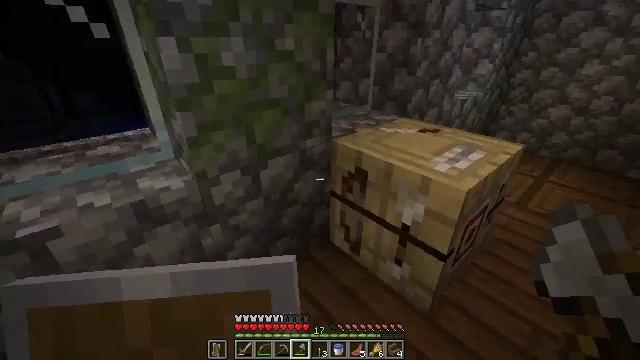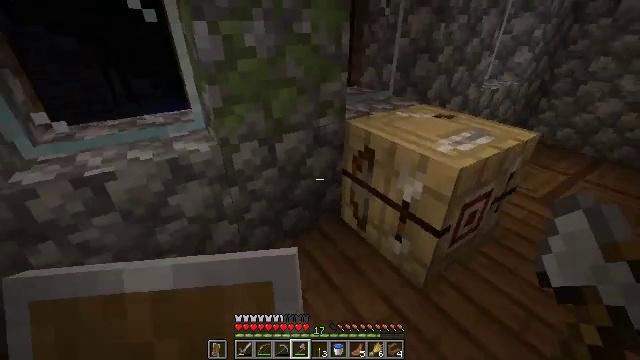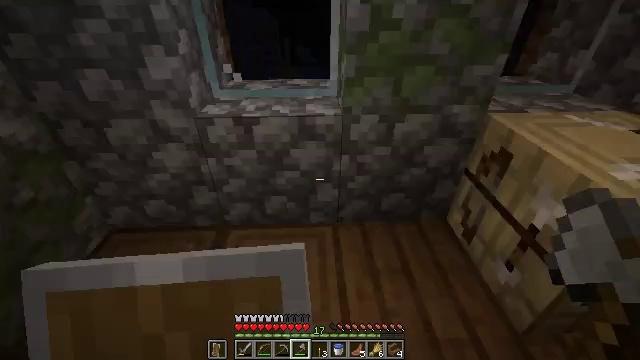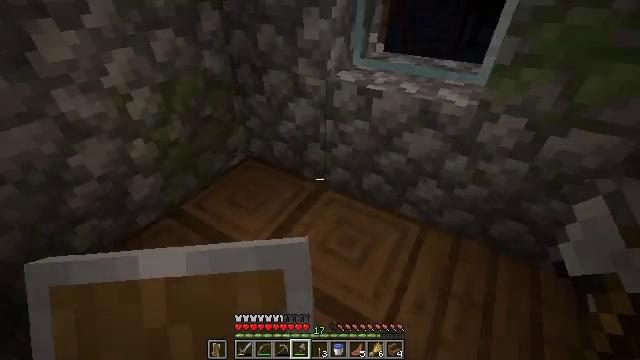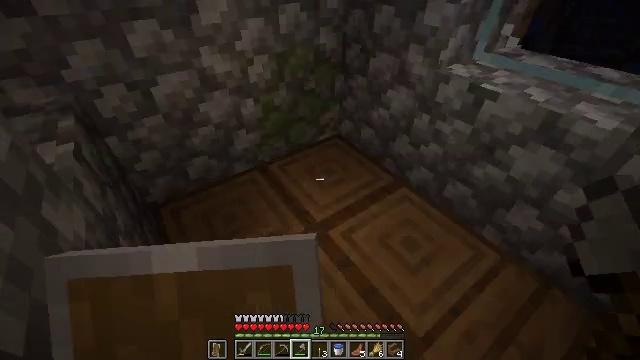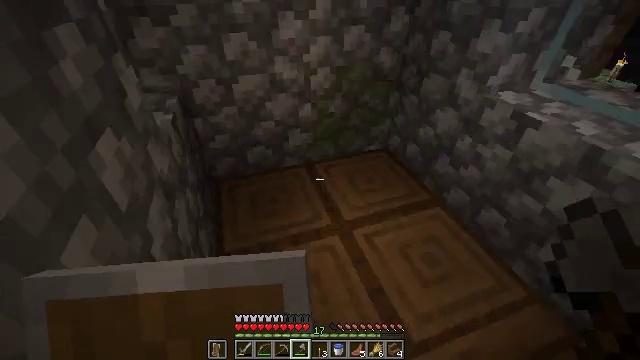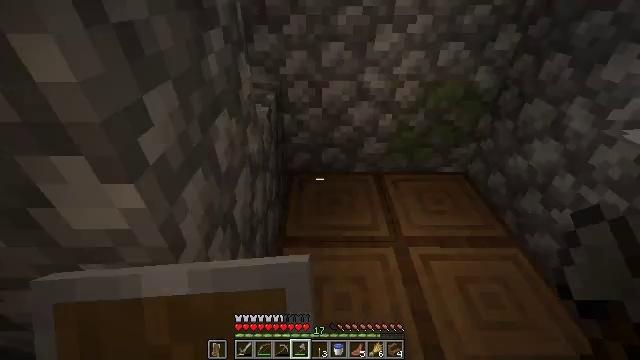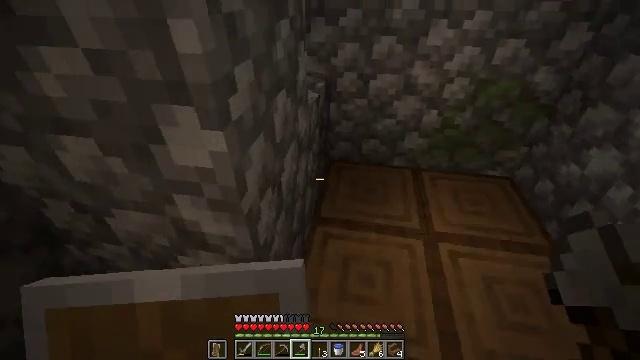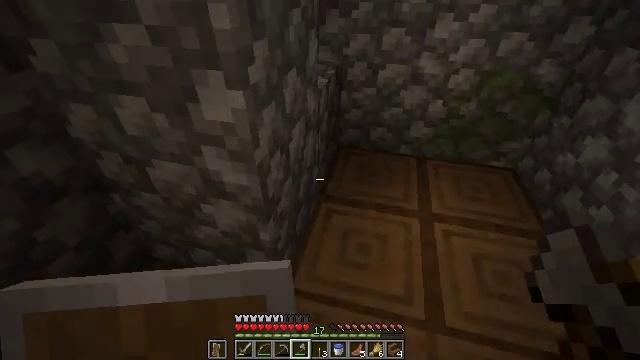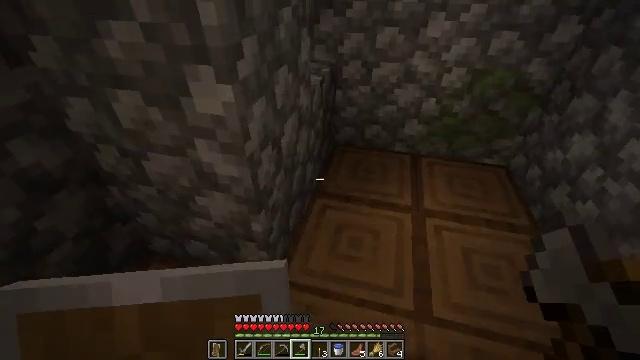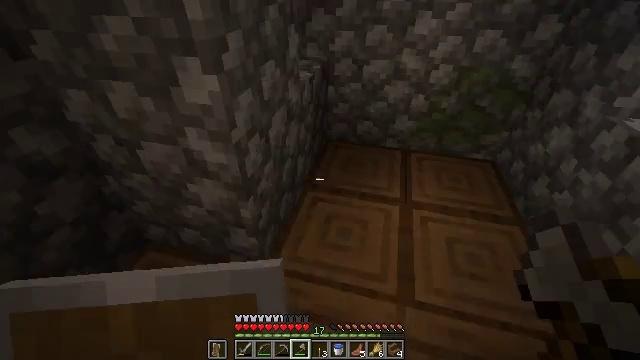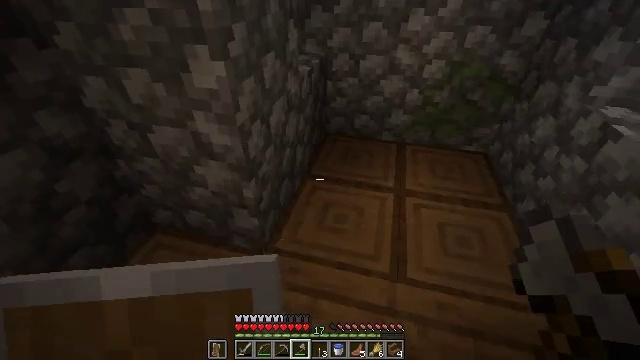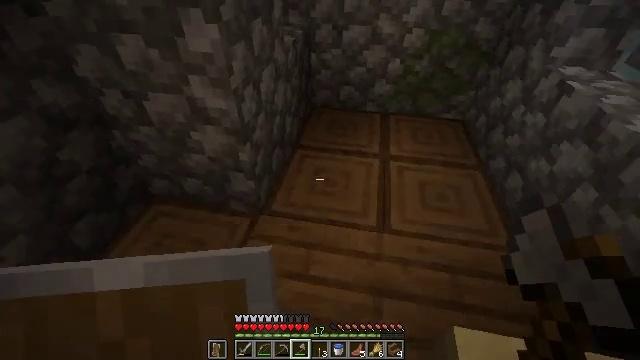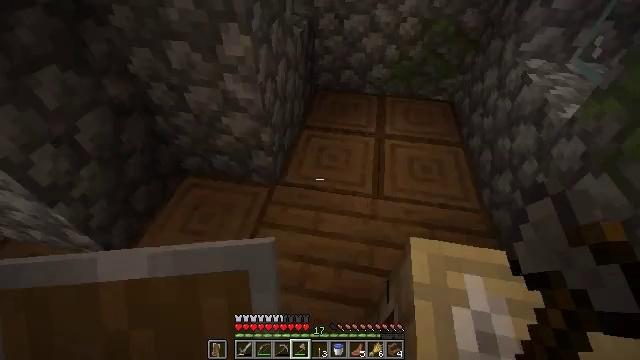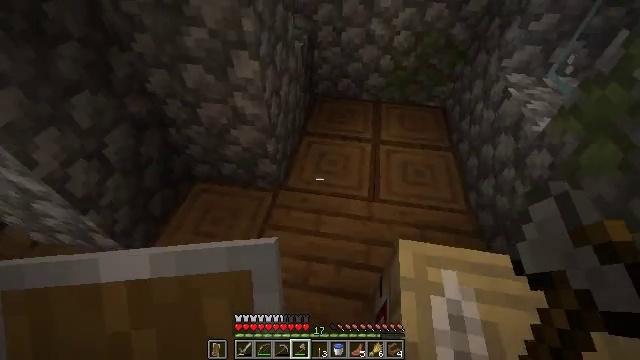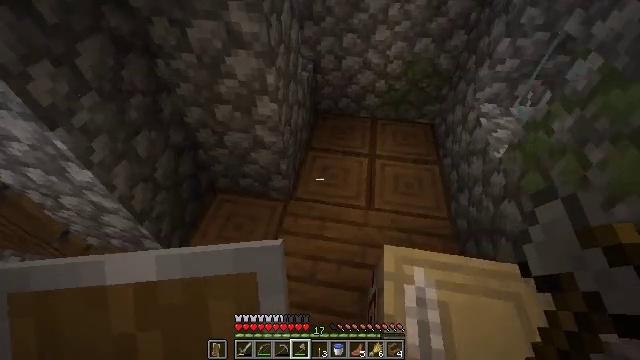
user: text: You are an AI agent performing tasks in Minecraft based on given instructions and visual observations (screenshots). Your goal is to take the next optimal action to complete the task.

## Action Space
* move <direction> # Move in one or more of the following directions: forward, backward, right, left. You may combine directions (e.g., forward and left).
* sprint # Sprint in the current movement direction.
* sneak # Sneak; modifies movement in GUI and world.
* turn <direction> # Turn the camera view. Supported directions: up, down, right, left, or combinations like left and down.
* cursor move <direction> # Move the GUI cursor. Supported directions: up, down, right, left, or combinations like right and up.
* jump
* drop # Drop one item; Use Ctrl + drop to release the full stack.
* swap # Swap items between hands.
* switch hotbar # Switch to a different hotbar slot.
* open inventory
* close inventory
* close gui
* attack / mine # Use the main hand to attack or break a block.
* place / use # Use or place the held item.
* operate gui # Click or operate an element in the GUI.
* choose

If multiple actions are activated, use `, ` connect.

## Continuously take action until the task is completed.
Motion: motion action
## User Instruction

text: Collect the spruce trapdoor from its position.
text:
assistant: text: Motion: move back and move right, turn left and down
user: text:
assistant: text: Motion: move right, turn left and down
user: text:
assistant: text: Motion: move right, turn left and down
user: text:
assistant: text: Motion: move back and move right, turn left and down
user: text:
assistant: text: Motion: move back, turn left and up
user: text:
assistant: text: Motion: move back, turn left and up
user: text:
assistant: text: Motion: move back, turn left and down
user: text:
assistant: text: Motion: move right, turn left
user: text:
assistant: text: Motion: move back and move right
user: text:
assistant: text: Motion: move back
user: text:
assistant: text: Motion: move back
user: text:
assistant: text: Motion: move back, turn right and down
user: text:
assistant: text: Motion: move back, turn down, jump
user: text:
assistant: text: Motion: move back, jump
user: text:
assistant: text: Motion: move back
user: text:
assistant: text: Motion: move back and move right
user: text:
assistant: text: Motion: move back and move right
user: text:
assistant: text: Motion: move right, turn up
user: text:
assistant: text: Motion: move right, turn right and up
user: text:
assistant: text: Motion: turn right and up
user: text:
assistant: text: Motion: turn right and up
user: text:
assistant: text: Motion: turn right and up
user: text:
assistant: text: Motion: turn right and up
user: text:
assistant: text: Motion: no_op
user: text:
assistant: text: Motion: turn left and up
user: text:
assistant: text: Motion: turn left and up
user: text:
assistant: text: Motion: no_op
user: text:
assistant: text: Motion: jump
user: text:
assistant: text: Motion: move forward, jump
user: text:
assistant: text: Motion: move forward and move right, turn down, jump